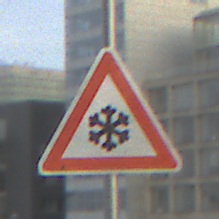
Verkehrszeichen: SchneeOderEisglaette
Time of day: SunriseSunset
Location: Outdoor (Urban)
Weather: PartlyCloudy
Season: NotSpecified
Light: Natural